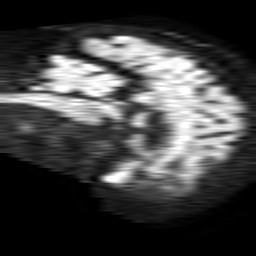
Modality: TRACE
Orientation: sagittal
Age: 60
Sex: female
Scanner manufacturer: philips
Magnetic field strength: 1.5 T
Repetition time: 4.6 s
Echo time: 0.08517 s